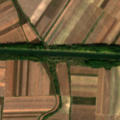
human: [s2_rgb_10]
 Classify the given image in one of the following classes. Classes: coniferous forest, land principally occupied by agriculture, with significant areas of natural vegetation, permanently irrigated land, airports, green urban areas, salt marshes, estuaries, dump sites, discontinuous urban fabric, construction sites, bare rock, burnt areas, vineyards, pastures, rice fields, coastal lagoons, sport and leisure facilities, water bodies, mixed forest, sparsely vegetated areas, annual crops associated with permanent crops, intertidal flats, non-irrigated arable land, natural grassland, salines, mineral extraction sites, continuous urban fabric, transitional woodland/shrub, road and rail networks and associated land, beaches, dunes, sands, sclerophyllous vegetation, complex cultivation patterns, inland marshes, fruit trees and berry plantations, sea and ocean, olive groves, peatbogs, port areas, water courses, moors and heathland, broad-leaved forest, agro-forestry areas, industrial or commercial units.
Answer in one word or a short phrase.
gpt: non-irrigated arable land, water courses